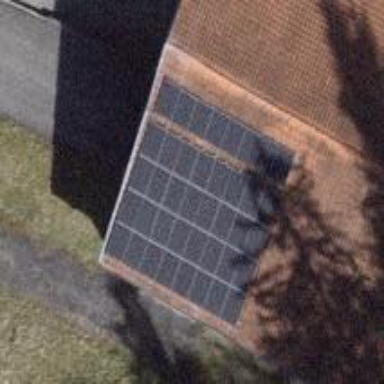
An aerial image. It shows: Solar photovoltaic panel generator.